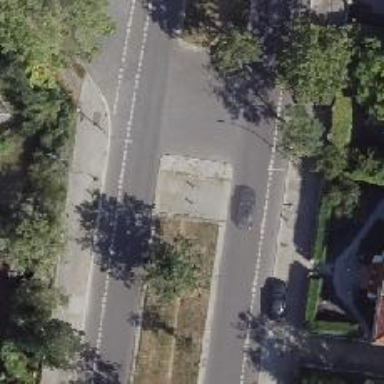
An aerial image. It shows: Unmarked footway crossing with traffic island.